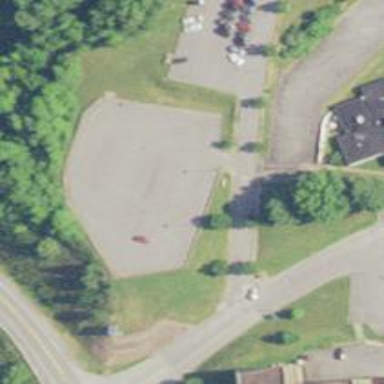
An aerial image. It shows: Parking area.